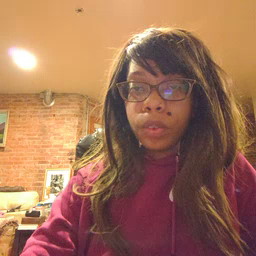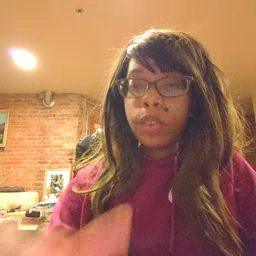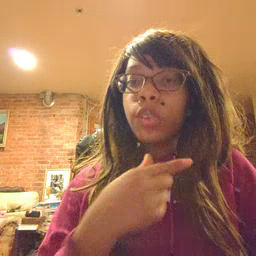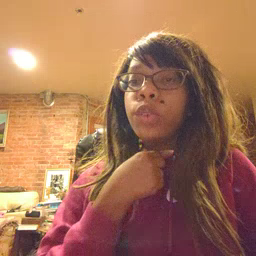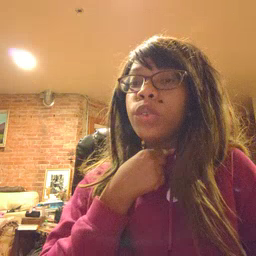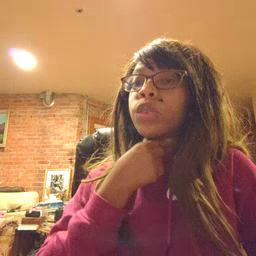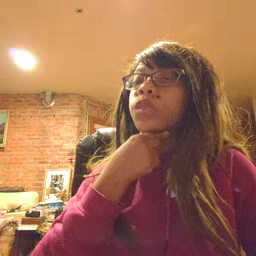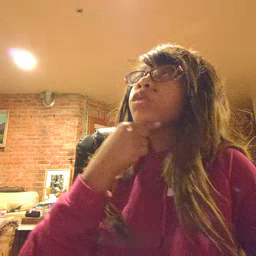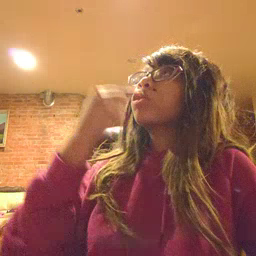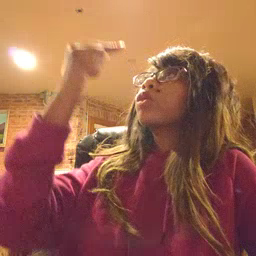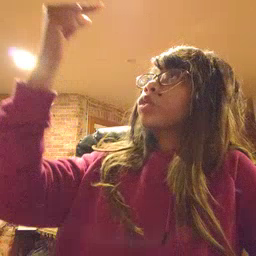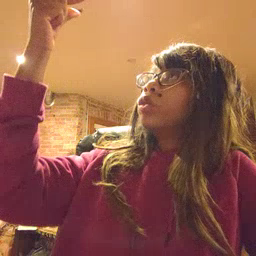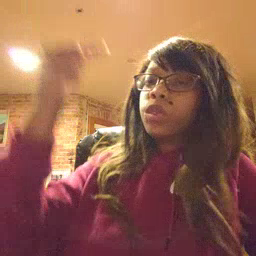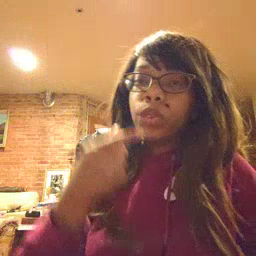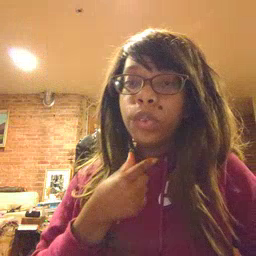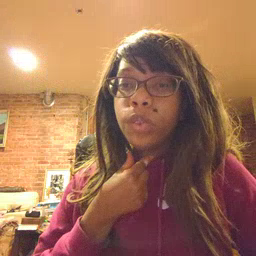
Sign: giraffe